Question: I'm using Bootstrap 3.2.0 and the modal plugin. I'm having an issue with the modal going behind the body "backdrop". It's not the first time I've used this plugin; I never had any problem before.

<URL>.
It think it's a 'z-index' issue. Page structure:
'''
<body>
<!-- Canvas wrapping entirely the content (z-index: 2) -->
<div class="canvas canvas-property-show">
<!-- The modal (z-index: 1050) -->
<div id="modal-iframe-inquiry"></div>
</div>
<!-- Navmenu shown only on small viewport (z-index: 1) -->
<div class="navmenu navmenu-adp navmenu-fixed-left"></div>
</body>
'''
Modal '#modal-iframe-inquiry' has a default 'z-index' of 1050.
If I remove the '.navmenu' from the DOM and remove the 'z-index' property from '.canvas' .
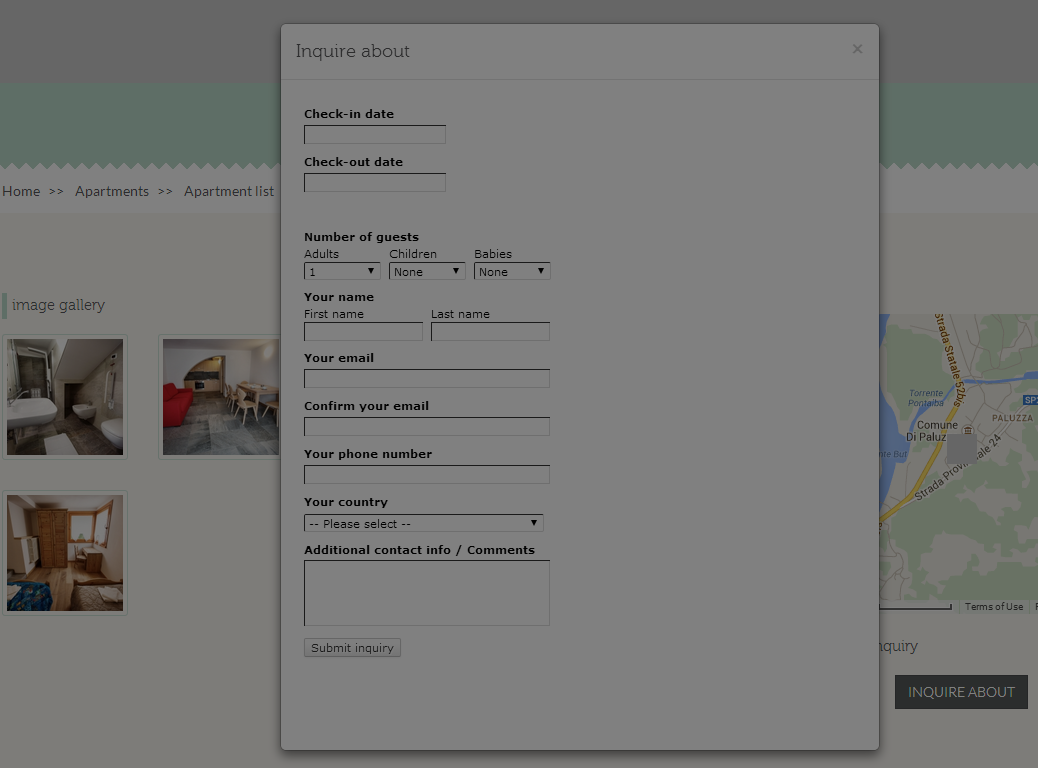
Answer: OK - to fix instead of rendering the 'modal-iframe-enquiry' html in the 'canvas'
render it before the canvas or after it. e.g.
'''
.......
<div class="modal fade in" id="modal-iframe-inquiry" tabindex="-1" role="dialog" aria-labelledby="modal-iframe-inquiry-title" aria-hidden="false" style="display: block;">
<div class="modal-dialog">
<div class="modal-content">
<div class="modal-header">
<button type="button" class="close" data-dismiss="modal"><span aria-hidden="true">x</span><span class="sr-only">Close</span></button>
<h4 class="modal-title" id="modal-iframe-inquiry-title">Inquire about</h4>
</div>
<div class="modal-body">
<div class="embed-responsive" style="height: 640px;">
<iframe src="https://app.kigo.net/public/inquiry_embed/2-a77d11161e667005ce29f22b3e7a8d04-1738-f1db7ab2c4c99c15b210e92bd0f90239"></iframe>
</div>
</div>
</div>
</div>
</div><div class="canvas canvas-property-show">
......
'''